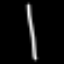
Label: line